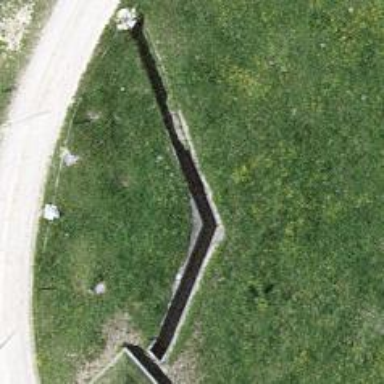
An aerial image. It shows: Military trench.